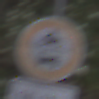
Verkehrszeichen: VerbotKraftfahrzeuge
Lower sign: ZeitangabenOhneBeschraenkungAufWochentage1
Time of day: MorningAfternoon
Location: Outdoor (Nature)
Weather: PartlyCloudy
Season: NotSpecified
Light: Natural